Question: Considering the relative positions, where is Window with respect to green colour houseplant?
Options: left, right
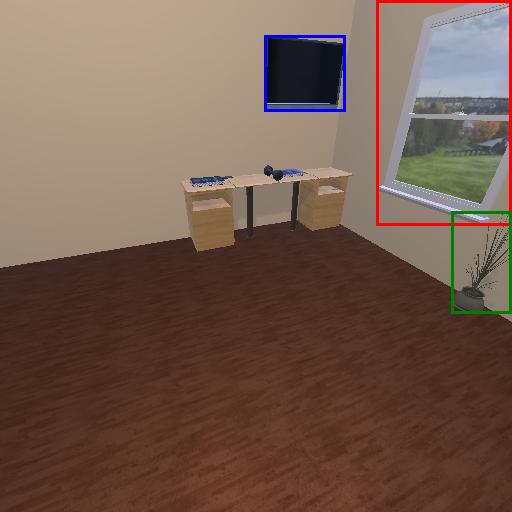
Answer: left